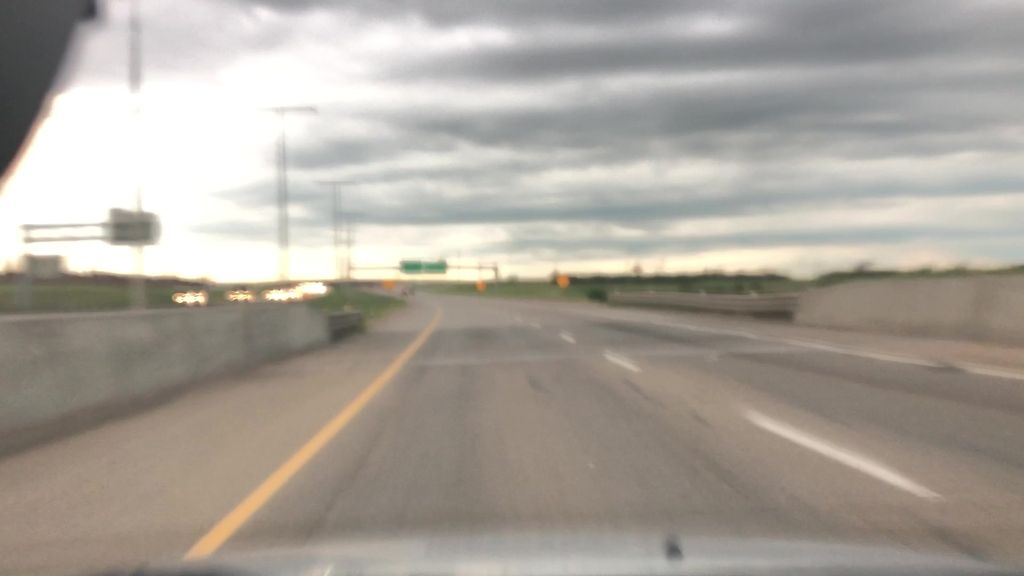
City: edmonton